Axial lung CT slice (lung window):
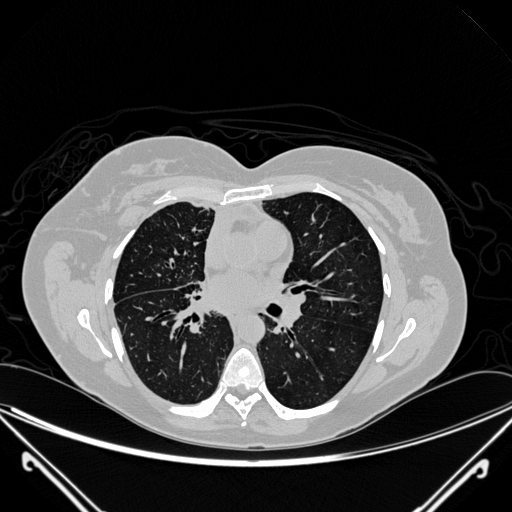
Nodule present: no